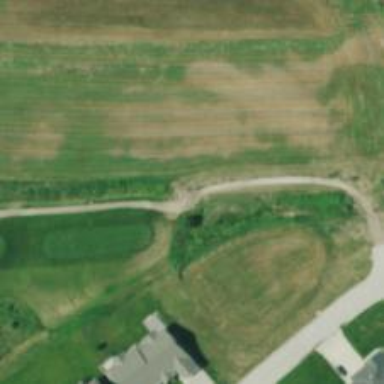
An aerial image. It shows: Path for both road and golf.